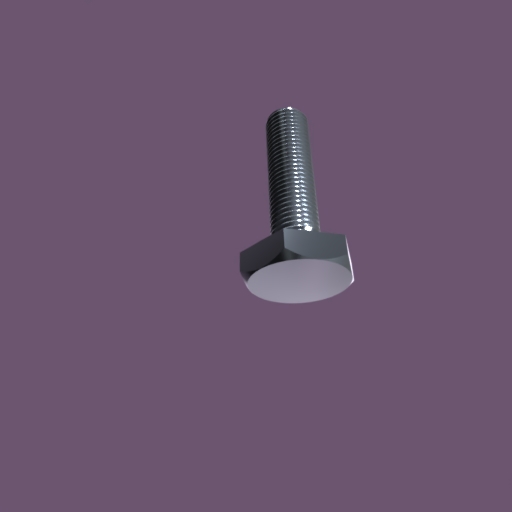
Label: bolt